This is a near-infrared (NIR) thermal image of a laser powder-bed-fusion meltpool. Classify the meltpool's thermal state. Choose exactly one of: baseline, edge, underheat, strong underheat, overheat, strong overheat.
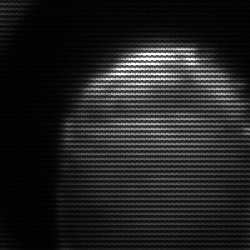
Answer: edge